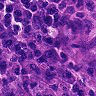
Metastatic tissue present: no